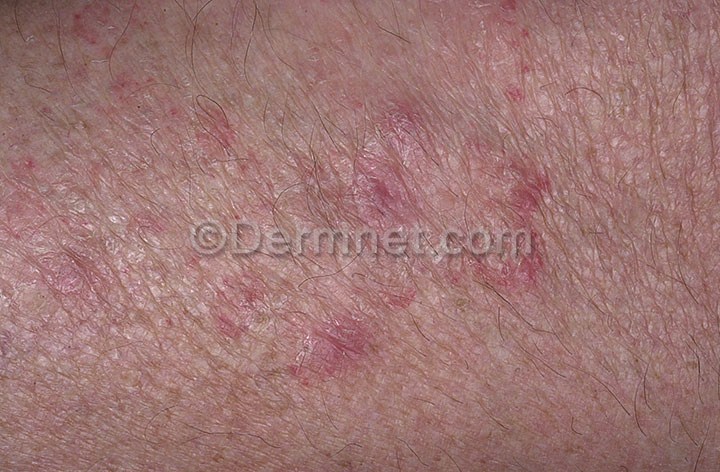
Disease: Tinea Ringworm Candidiasis and other Fungal Infections